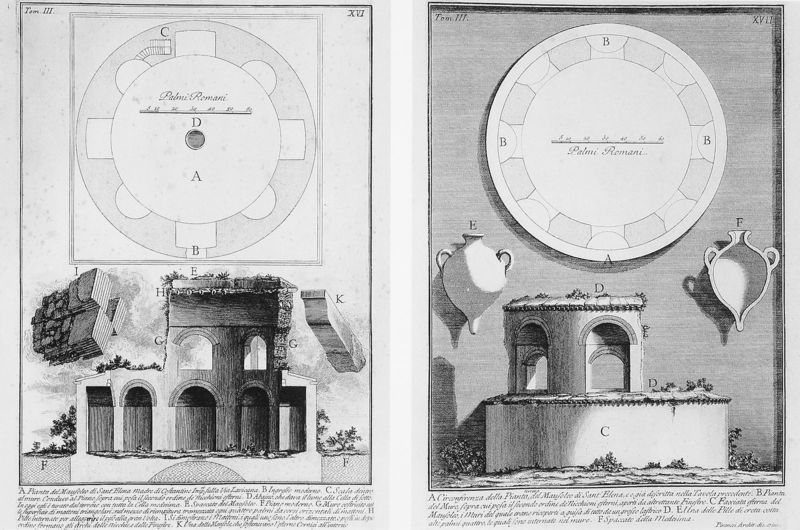
Titel: Helenamausoleum
Standort: Rom (EU - I - Latium)
Schlagwörter: weiß, fenster, schwarz, skizze, tür, zeichnung, gebäude, haus, architektur, stein, busch, pflanzen, kreis, rund, turm, amphore, amphoren, krug, vase, schrift, bogen, italien, türen, rundbogen, treppe, vasen, innenansicht, bögen, reste, ruine, buch, palast, seite, text, buchstaben, entwurf, rom, buchseite, karaffe, öffnung, krüge, plan, vorlage, querschnitt, handschrift, rekonstruktion, grundriss, aufriss, nischen, maßstab, außenansicht, latein, rundbau, archäologie, baustil, bauteile, teile, bezeichnungen, rondo, ampore, altertum, überbleibsel, g, b, a, e, h, f, c, ha, nischen+, romani, bestandteile